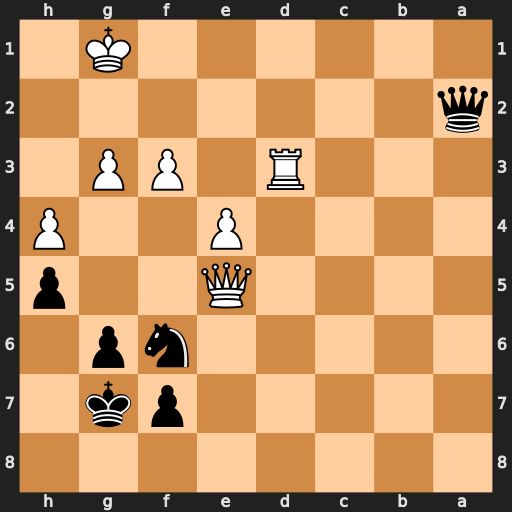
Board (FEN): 8/5pk1/5np1/4Q2p/4P2P/3R1PP1/q7/6K1
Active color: b
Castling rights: -
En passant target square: -
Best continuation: Qb1+ Kf2 Qxd3